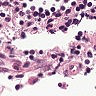
Metastatic tissue present: no